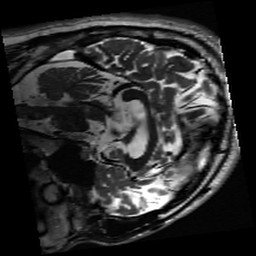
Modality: inplaneT2
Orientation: sagittal